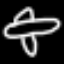
Label: airplane